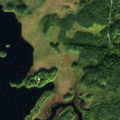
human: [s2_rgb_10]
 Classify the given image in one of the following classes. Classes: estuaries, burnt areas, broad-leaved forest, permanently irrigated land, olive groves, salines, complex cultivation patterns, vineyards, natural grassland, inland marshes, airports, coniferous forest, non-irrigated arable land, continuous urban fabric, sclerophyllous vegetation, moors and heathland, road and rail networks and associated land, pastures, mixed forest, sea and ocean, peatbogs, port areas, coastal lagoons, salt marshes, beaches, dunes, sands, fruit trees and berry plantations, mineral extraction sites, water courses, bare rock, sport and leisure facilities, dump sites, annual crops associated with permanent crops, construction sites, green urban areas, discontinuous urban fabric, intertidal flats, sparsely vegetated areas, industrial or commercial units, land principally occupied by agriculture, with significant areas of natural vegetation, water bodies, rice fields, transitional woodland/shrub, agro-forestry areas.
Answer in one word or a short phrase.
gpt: coniferous forest, mixed forest, transitional woodland/shrub, water bodies